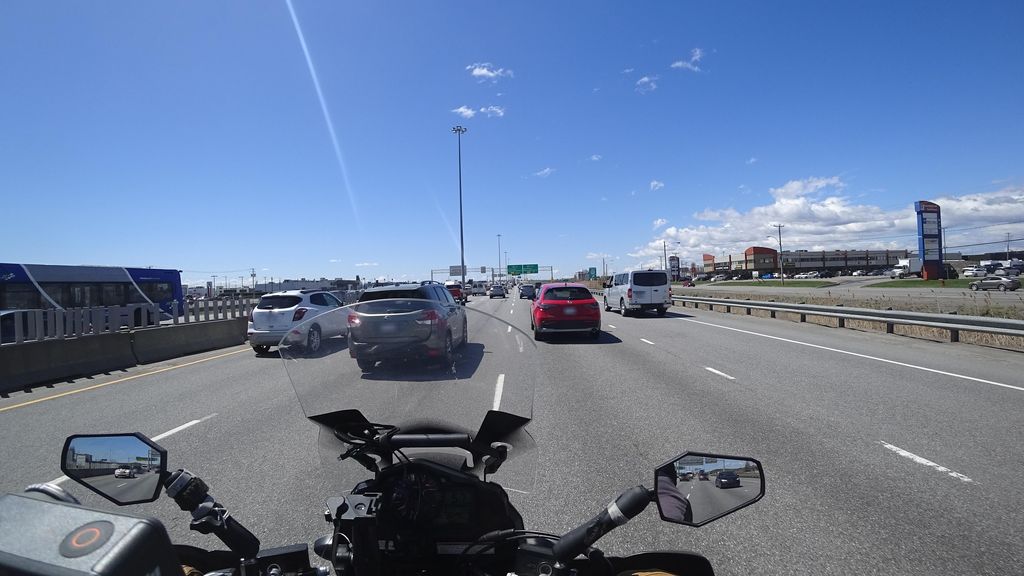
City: quebec_city